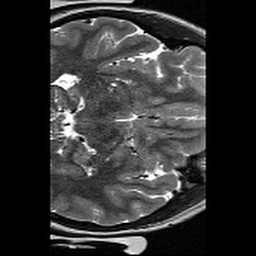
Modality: T2w
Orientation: axial